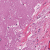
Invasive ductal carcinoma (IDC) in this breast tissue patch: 0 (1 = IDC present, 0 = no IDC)